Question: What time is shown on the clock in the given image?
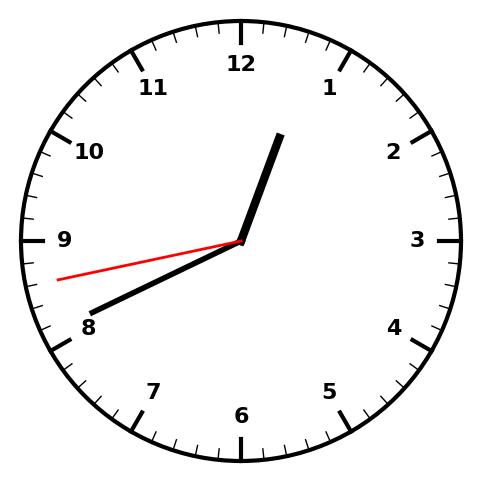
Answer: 12:40:43